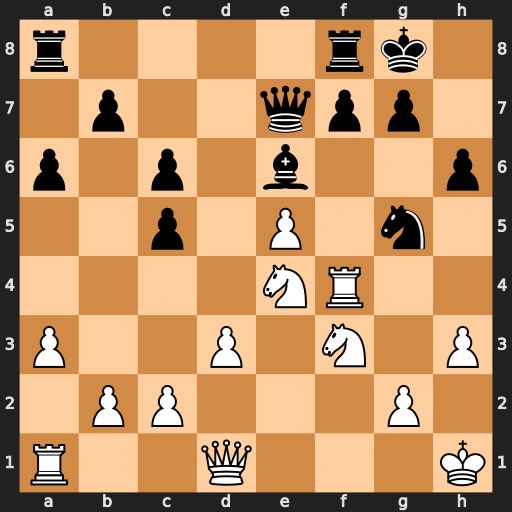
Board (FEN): r4rk1/1p2qpp1/p1p1b2p/2p1P1n1/4NR2/P2P1N1P/1PP3P1/R2Q3K
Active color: w
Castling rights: -
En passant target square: -
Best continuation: Nfxg5 hxg5 Nf6+ gxf6 exf6